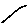
Label: line